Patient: sex F, age 71
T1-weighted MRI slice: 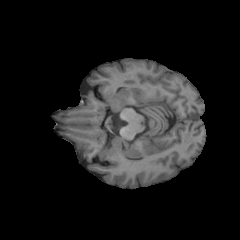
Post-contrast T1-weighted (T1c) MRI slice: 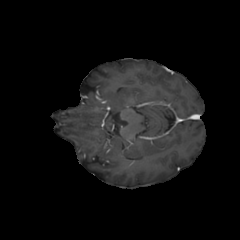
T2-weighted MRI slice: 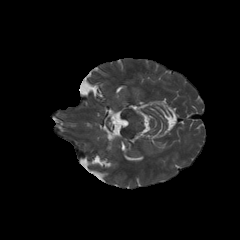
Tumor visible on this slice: no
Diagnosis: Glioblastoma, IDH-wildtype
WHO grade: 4